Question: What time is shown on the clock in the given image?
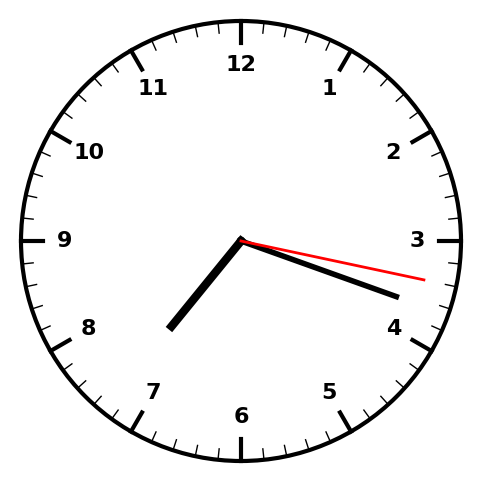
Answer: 07:18:17